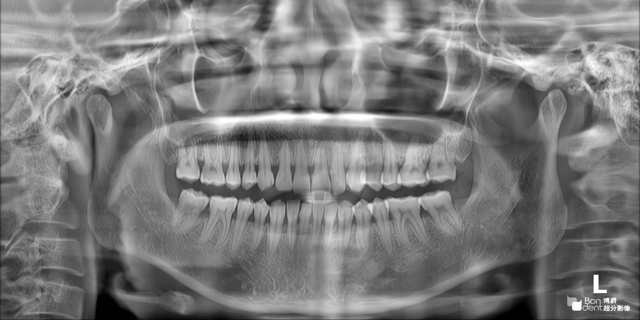
adult